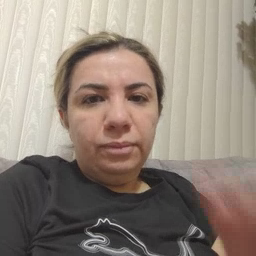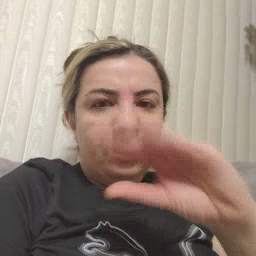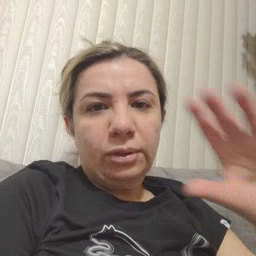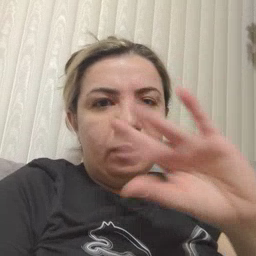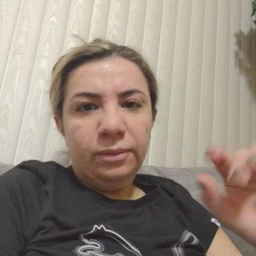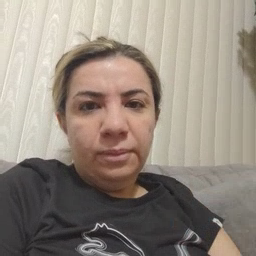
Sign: story